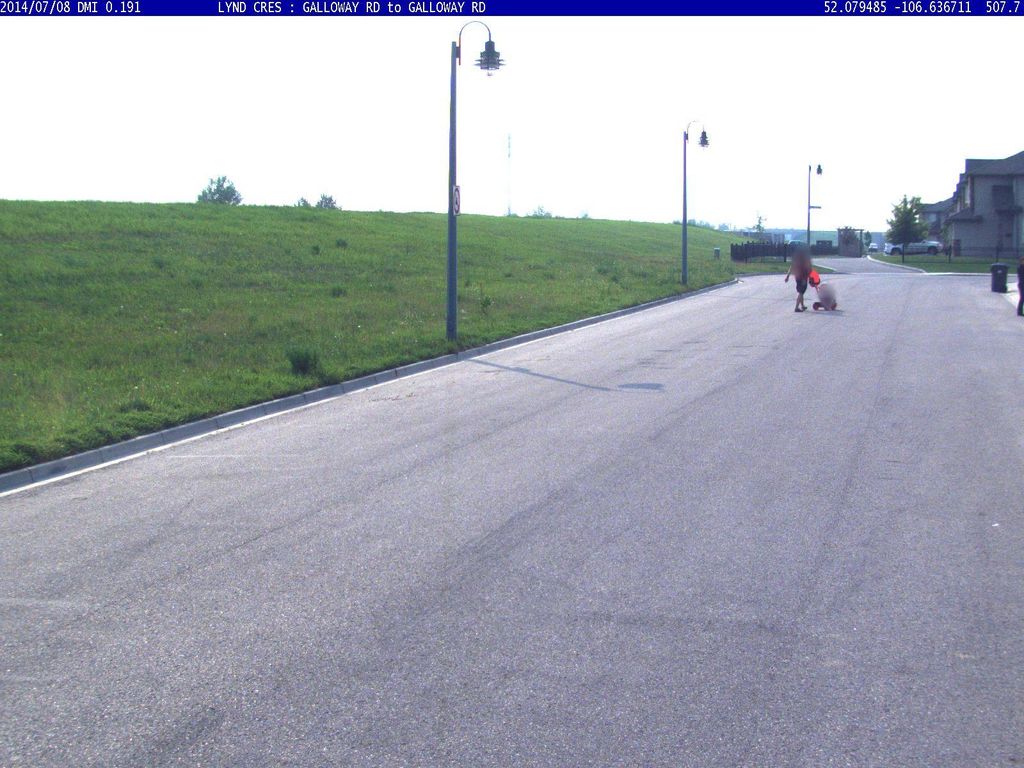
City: saskatoon